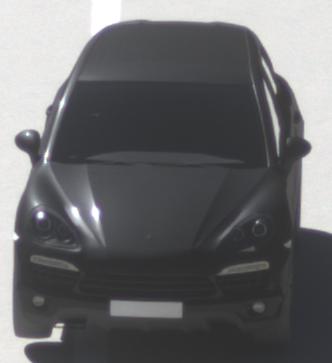
Make: Porsche
Model: Cayenne
Detailed model: Cayenne (958)
Model produced from: 2010/05
Model produced until: 2014/07
Doors: 5
Color: black
Road condition: dry road
Daytime: morning or afternoon
Contrast: high contrast